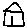
Label: house